Question: I wonder if it is possible to show additional title above navigation bar like it is done in iOS7 WiFi settings (Other Network) - Enter network information.

This is how I present my navigation controller:
'''
UIViewController *vc = [UIViewController new];
UINavigationController *navController = [[UINavigationController alloc] initWithRootViewController:vc];
[self.navigationController presentViewController:navController animated:YES completion:nil];
'''
I was looking for a solution but I haven't found anything.
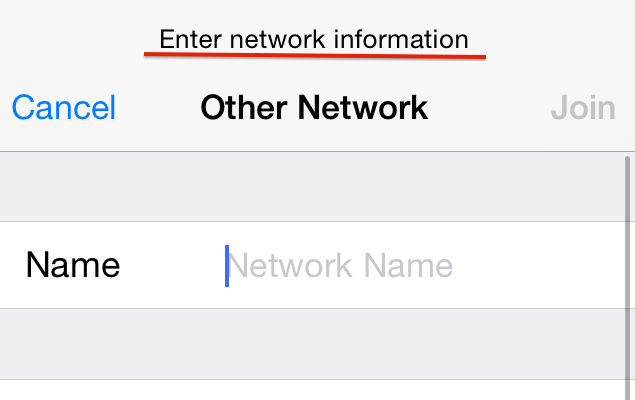
Answer: Set the <URL> of the view controller's 'navigationItem':
'''
UIViewController *vc = [UIViewController new];
vc.navigationItem.prompt = @"Enter network information";
UINavigationController *navController = [[UINavigationController alloc] initWithRootViewController:vc];
[self.navigationController presentViewController:navController animated:YES completion:nil];
'''